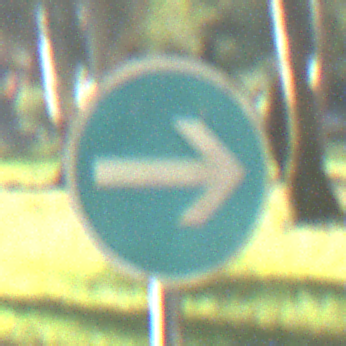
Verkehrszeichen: VorgeschriebeneFahrtrichtungHierRechts
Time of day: MorningAfternoon
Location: Outdoor (Nature)
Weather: Clear
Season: NotSpecified
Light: Natural